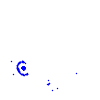
Particle: kaon